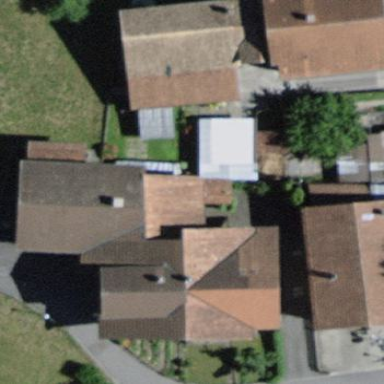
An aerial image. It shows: Farm building.